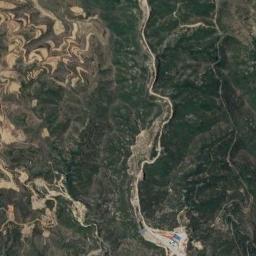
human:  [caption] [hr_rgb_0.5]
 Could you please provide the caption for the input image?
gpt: The folded mountain consists of some ridges and valleys and some roads go through the mountain .

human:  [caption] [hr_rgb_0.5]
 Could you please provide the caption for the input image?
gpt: The mountain is consist of half of green plants and half of bare land .

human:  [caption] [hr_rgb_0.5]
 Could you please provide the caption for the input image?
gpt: There is a yellow bare field on this mountain .

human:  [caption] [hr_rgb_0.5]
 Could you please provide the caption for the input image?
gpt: There are many trees on the mountain .

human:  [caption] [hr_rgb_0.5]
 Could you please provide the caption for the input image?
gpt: There are some ridges and rivers on the brown mountain .